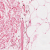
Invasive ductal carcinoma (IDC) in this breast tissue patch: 0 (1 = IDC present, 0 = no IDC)